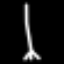
Label: The Eiffel Tower